Question:
I am creating a poster using PHP and I want to add figures on the poster.
I use the following code to add them:
'''
$src1 = imagecreatefrompng("m2.png");
$widthsrc=0;
$heightsrc=0;
list($widthsrc, $heightsrc, $typesrc, $attrsrc) = getimagesize("m2.png");
$background = imagecolorallocate($src1, 0, 0, 0);
imagecolortransparent($src1, $background);
imagealphablending($src1, false);
imagesavealpha($src1, true);
imagecopyresampled($my_img,$src1,$line2X1+100*$resize,$line2Y1,0,0,1000*$resize,1000*$resize,$widthsrc,$heightsrc);
'''
The problem is that the places that the figures should be transparent, they are black.
I have already looked at the following posts:
1. imagecreatefrompng-makes-a-black-background-instead-of-transparent
2. hp-resizing-png-images-generate-black-background
3. png-has-black-background
But I haven't been able to create a solution that works for me.
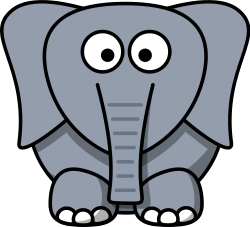
Answer: Well that was easy XD Converting comment to answer:
Your mistake was in defining the background colour. You should use this:
'''
$background = imagecolorallocatealpha($src,0,0,0,127);
'''
However, it is probably a good idea to be safe, and avoid using a "transparent" colour that already exists on your image. The "traditional" transparent colour from old sprite-based games is magenta, since it is very unlikely that you'll have straight magenta on your image!
'''
$background = imagecolorallocatealpha($src,255,0,255,127);
'''